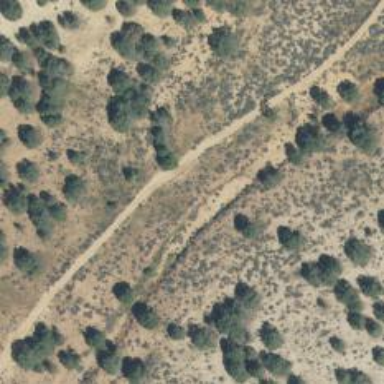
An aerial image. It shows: Track with very rough surface.